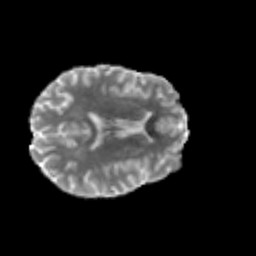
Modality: MD
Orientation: axial
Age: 28
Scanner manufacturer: philips
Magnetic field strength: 3 T
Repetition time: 8.612 s
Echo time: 0.1268 s